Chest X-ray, PA view. Patient: 56 years old, sex M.
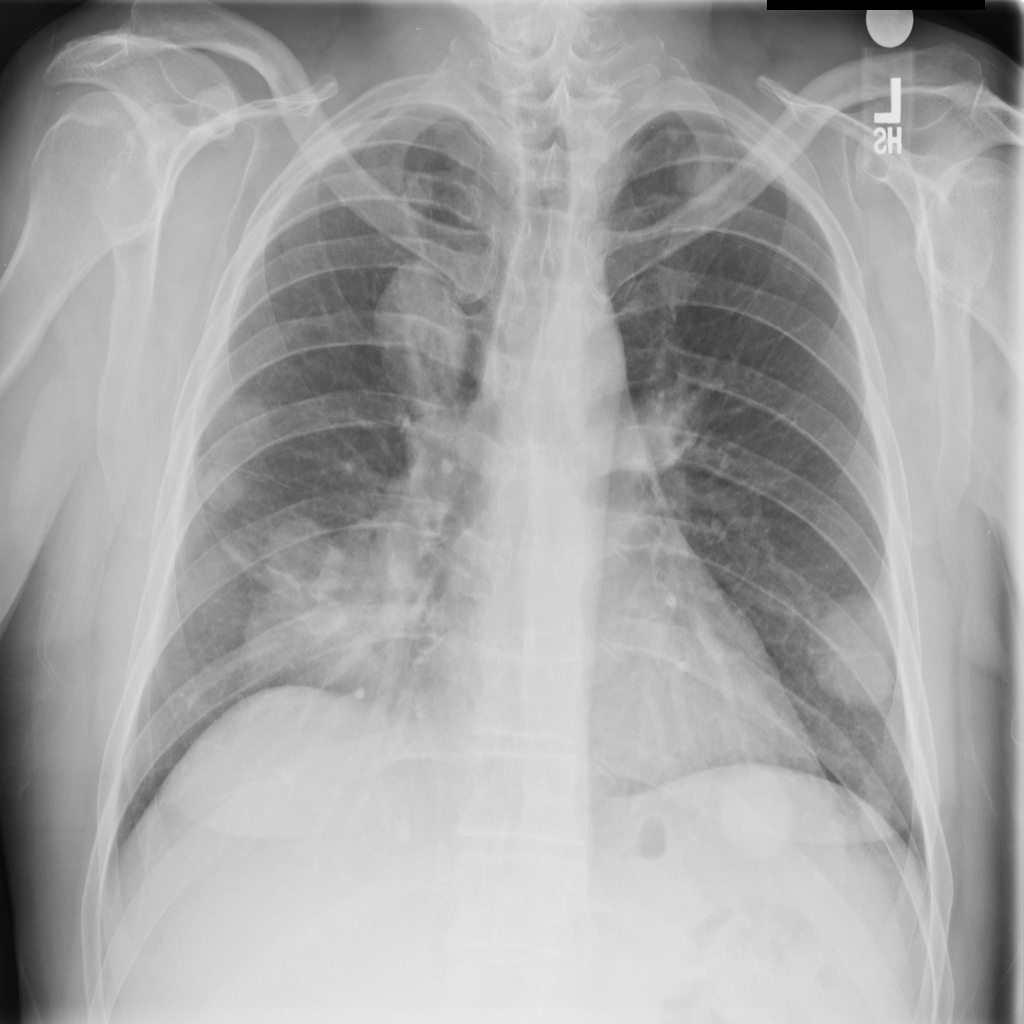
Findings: Nodule